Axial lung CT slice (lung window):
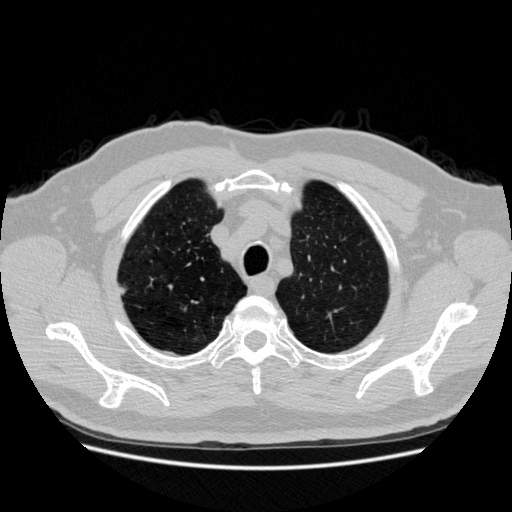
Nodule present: yes
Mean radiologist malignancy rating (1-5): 3.75